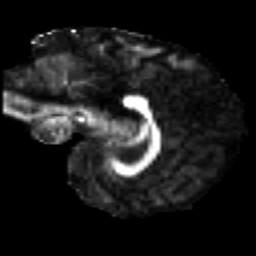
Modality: FA
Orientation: sagittal
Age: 23
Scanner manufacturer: siemens
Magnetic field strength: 3 T
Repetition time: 2.2 s
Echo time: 0.084 s